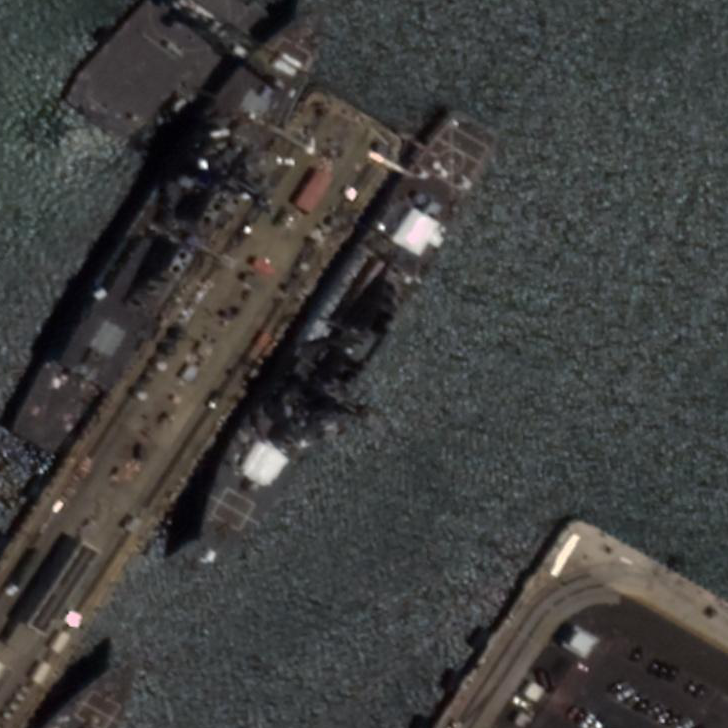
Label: destroyer